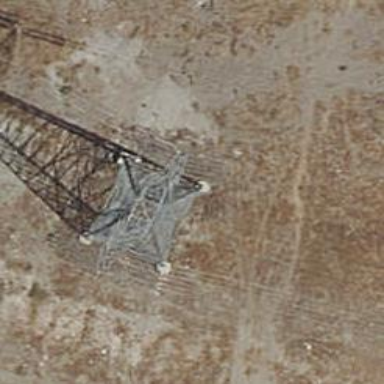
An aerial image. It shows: Towering power structure.